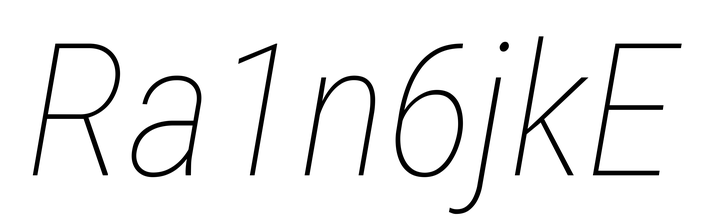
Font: Roboto-Italic_Condensed_Thin_Italic